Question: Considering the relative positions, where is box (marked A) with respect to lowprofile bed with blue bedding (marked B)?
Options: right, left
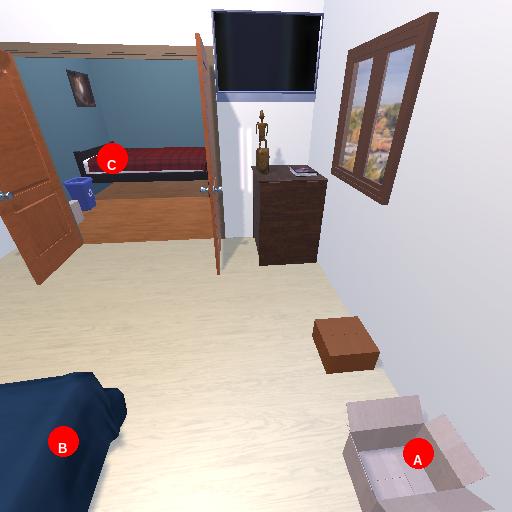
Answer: right